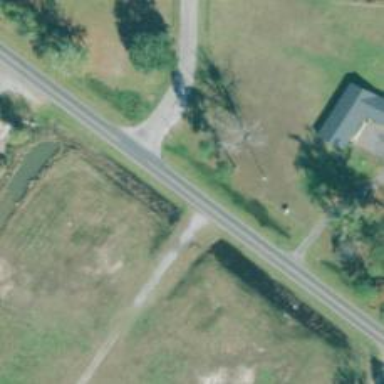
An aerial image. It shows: Tertiary road.